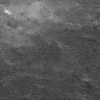
Atmospheric dust classification: not_dusty